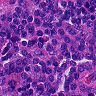
Metastatic tissue present: no